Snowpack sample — Loveland Pass, Silver Plume, Colorado, USA (2/11/26, 12:00 PM MST)
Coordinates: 39.663, -105.886
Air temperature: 35 °F
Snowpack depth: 82 cm
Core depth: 40 cm
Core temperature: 23 °F
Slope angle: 13°, slope face: 12°
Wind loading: high
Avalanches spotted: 1
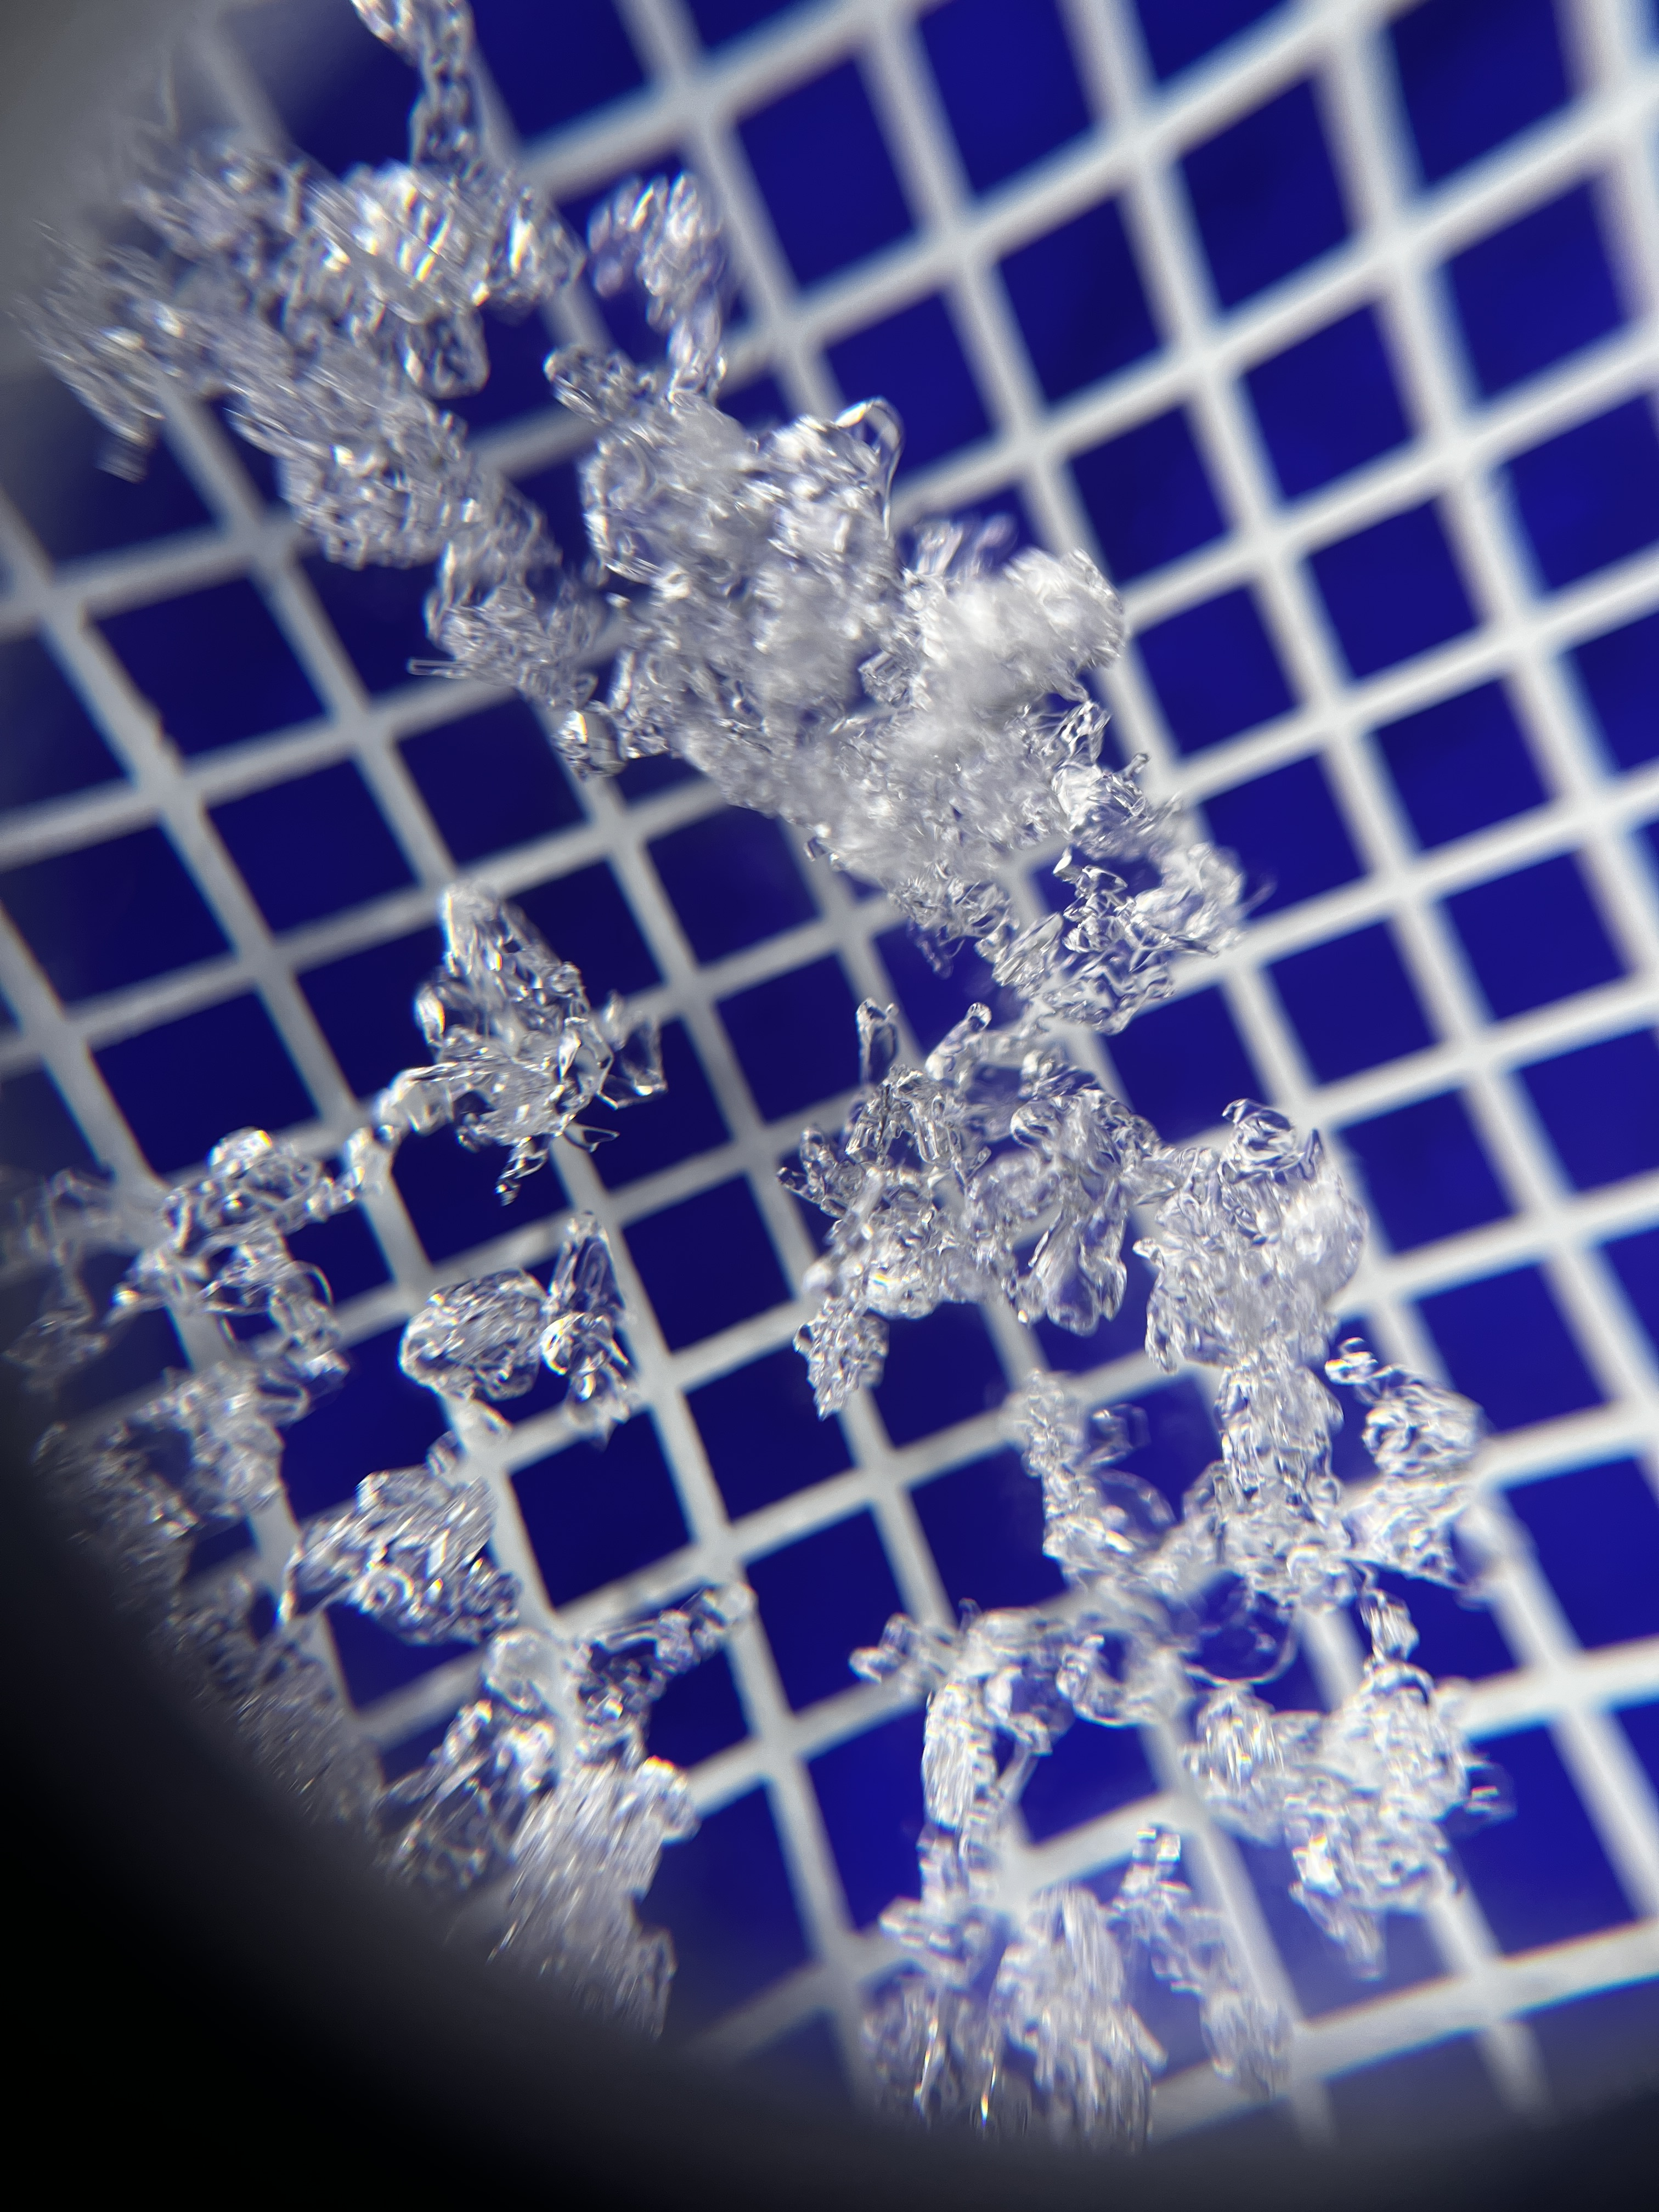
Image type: magnified_profile
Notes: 1 small avalanche spotted on the north side of the bowl, lots of wind loading